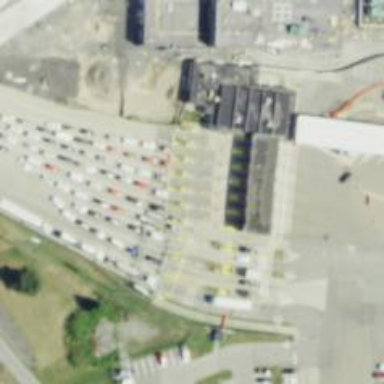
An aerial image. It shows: The image shows border control facility.